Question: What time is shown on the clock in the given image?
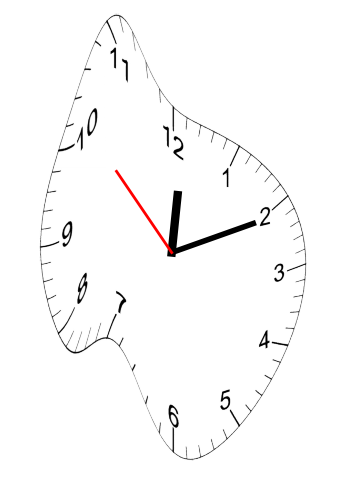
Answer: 12:10:52